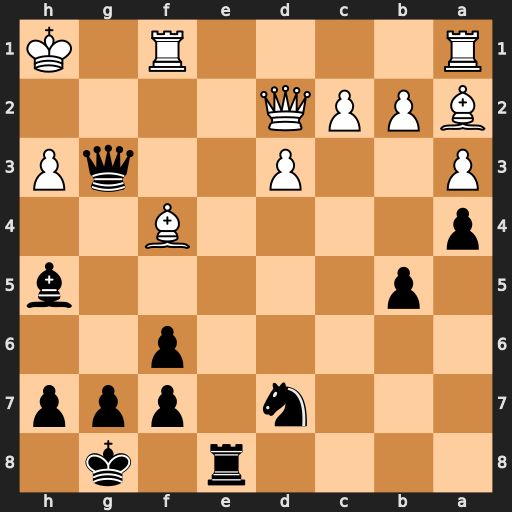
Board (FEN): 4r1k1/3n1ppp/5p2/1p5b/p4B2/P2P2qP/BPPQ4/R4R1K
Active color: b
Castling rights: -
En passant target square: -
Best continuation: Bf3+ Rxf3 Qxf3+ Qg2 Qxf4